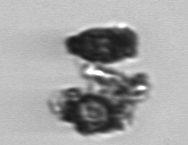
Label: Thalassiosira_TAG_external_detritus